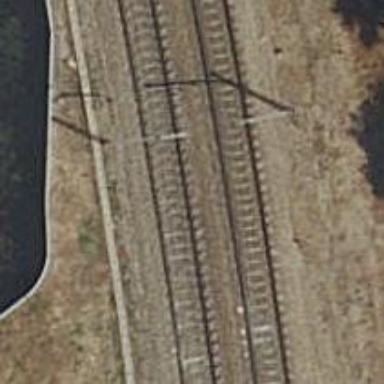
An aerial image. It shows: Railway track with contact line for electrification.